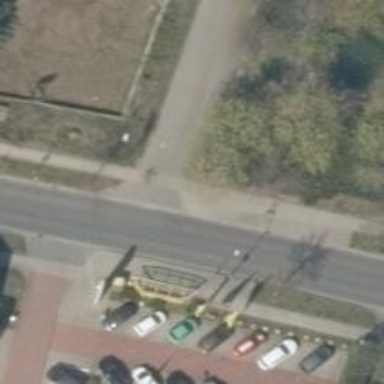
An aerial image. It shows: Public transport stop position.